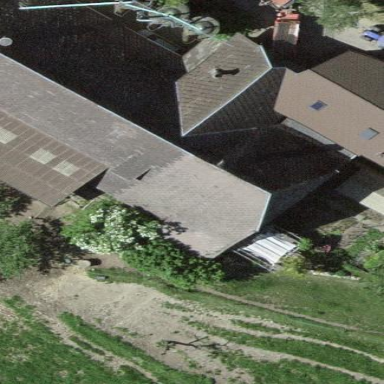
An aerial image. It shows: Farm building.